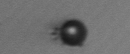
Label: bead